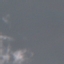
Land use / land cover: SeaLake